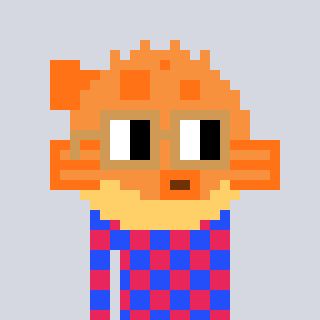
a pixel art character with square brown glasses, a pufferfish-shaped head and a redpinkish-colored body on a cool background